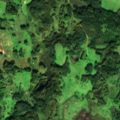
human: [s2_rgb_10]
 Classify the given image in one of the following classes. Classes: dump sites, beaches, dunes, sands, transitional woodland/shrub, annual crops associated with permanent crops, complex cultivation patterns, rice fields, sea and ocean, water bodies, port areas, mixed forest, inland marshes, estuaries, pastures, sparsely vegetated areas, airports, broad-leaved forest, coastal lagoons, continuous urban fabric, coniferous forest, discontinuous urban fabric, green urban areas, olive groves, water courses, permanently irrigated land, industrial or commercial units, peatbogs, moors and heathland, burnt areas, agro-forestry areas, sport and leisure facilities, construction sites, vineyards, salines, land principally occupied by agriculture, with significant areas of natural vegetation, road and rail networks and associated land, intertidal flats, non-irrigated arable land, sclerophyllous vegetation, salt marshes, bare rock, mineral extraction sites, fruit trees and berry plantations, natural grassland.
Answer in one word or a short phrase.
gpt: complex cultivation patterns, land principally occupied by agriculture, with significant areas of natural vegetation, broad-leaved forest, mixed forest